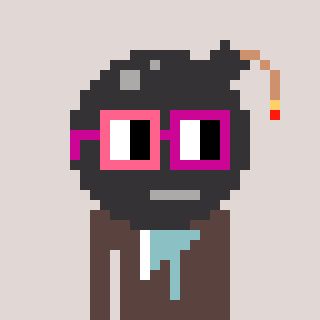
a pixel art character with square pink and red glasses, a bomb-shaped head and a darkbrown-colored body on a warm background